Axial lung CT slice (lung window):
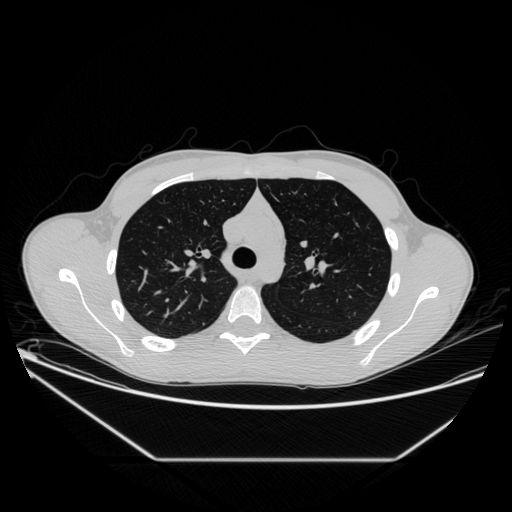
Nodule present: no